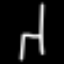
Label: chair